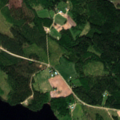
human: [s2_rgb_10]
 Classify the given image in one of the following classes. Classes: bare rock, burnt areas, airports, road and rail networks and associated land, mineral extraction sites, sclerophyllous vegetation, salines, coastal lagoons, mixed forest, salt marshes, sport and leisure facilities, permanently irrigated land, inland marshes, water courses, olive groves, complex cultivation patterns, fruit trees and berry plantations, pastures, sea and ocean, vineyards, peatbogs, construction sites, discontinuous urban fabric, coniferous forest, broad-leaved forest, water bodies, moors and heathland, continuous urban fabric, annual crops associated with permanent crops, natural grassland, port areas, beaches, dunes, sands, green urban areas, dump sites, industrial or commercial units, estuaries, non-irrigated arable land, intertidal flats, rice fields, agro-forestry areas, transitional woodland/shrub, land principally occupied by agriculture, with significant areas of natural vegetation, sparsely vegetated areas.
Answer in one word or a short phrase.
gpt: coniferous forest, mixed forest, water bodies